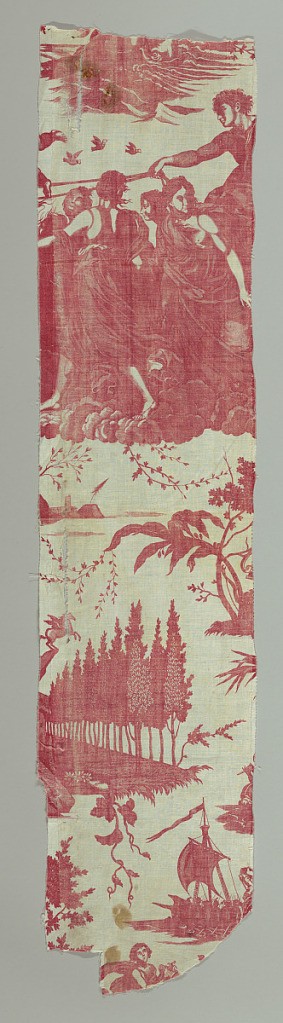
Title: Le Char de l'aurore, (copy 2)
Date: ca. 1800
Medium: cotton Technique: Printed by engraved copper plate on plain weave
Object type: Fragment
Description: A second copy of the Petitpierre design, "le char de l'aurore'.
red on white.